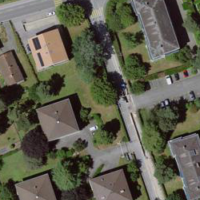
EUNIS habitat code: 54
Species observed at this site:
Fagus sylvatica